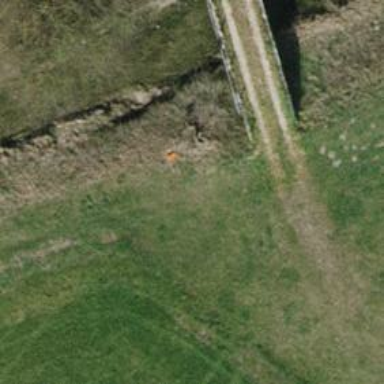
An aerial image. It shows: Pipeline marker.